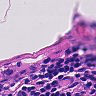
Metastatic tissue present: no